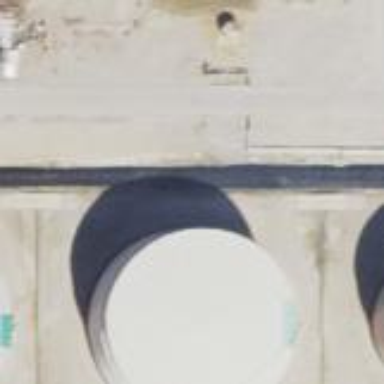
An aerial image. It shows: Storage tank which is man-made and housed in building.